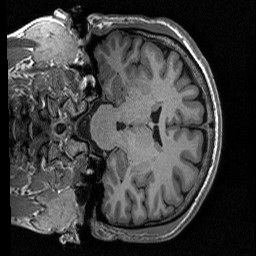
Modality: T1w
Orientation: coronal
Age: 33
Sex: male
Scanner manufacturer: siemens
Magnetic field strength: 3 T
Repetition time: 2.53 s
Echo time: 0.00267 s